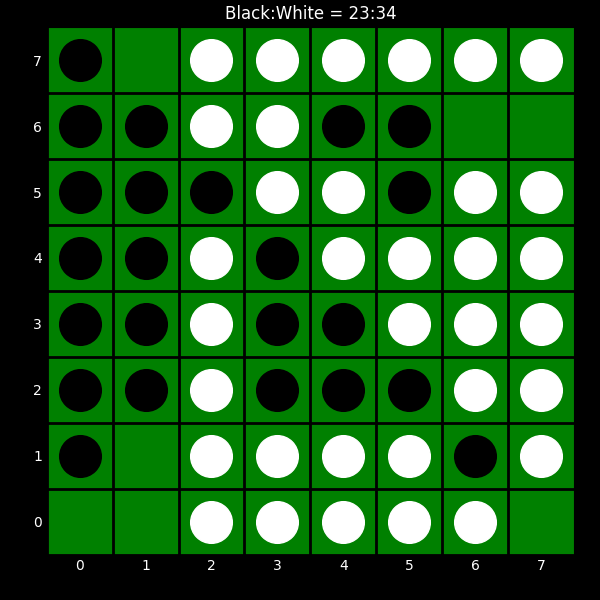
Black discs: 23
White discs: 34